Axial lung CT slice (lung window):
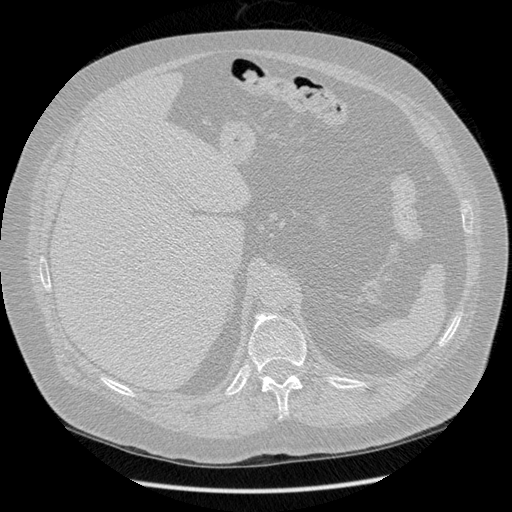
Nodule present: no